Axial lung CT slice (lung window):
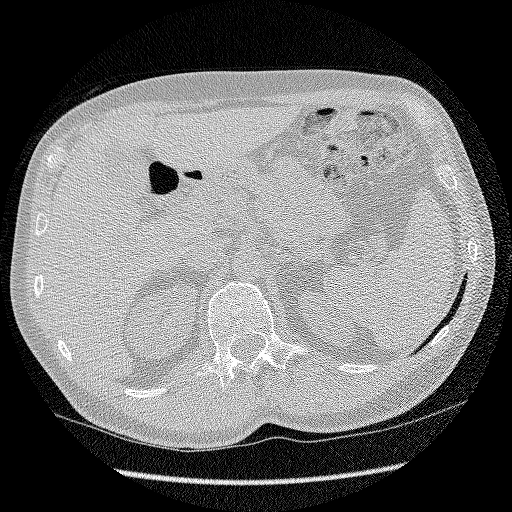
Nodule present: no